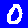
Digit: 0